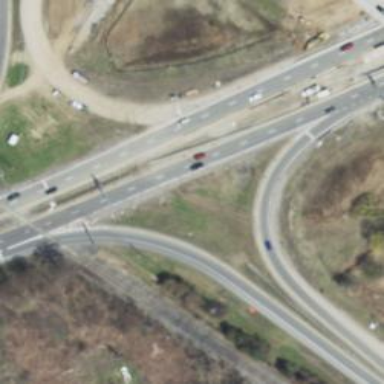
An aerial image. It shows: Trunk link highway.